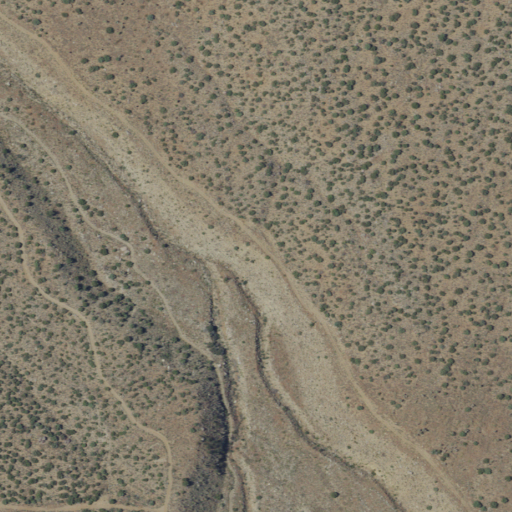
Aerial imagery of valley in California named Deep Canyon containing shrub, low intensity development, and open development